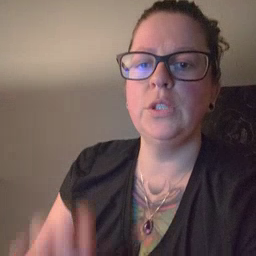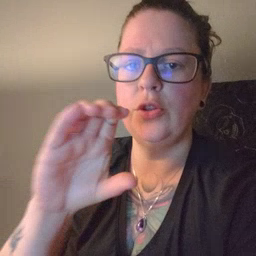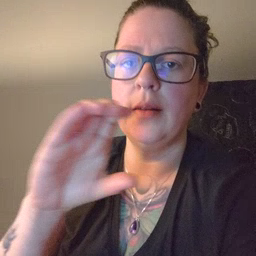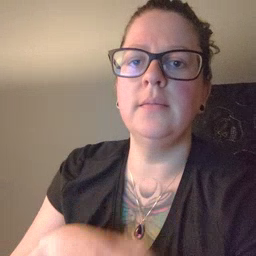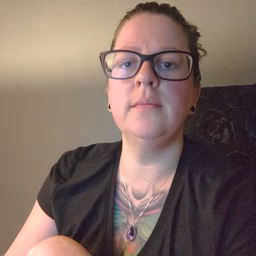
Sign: chocolate